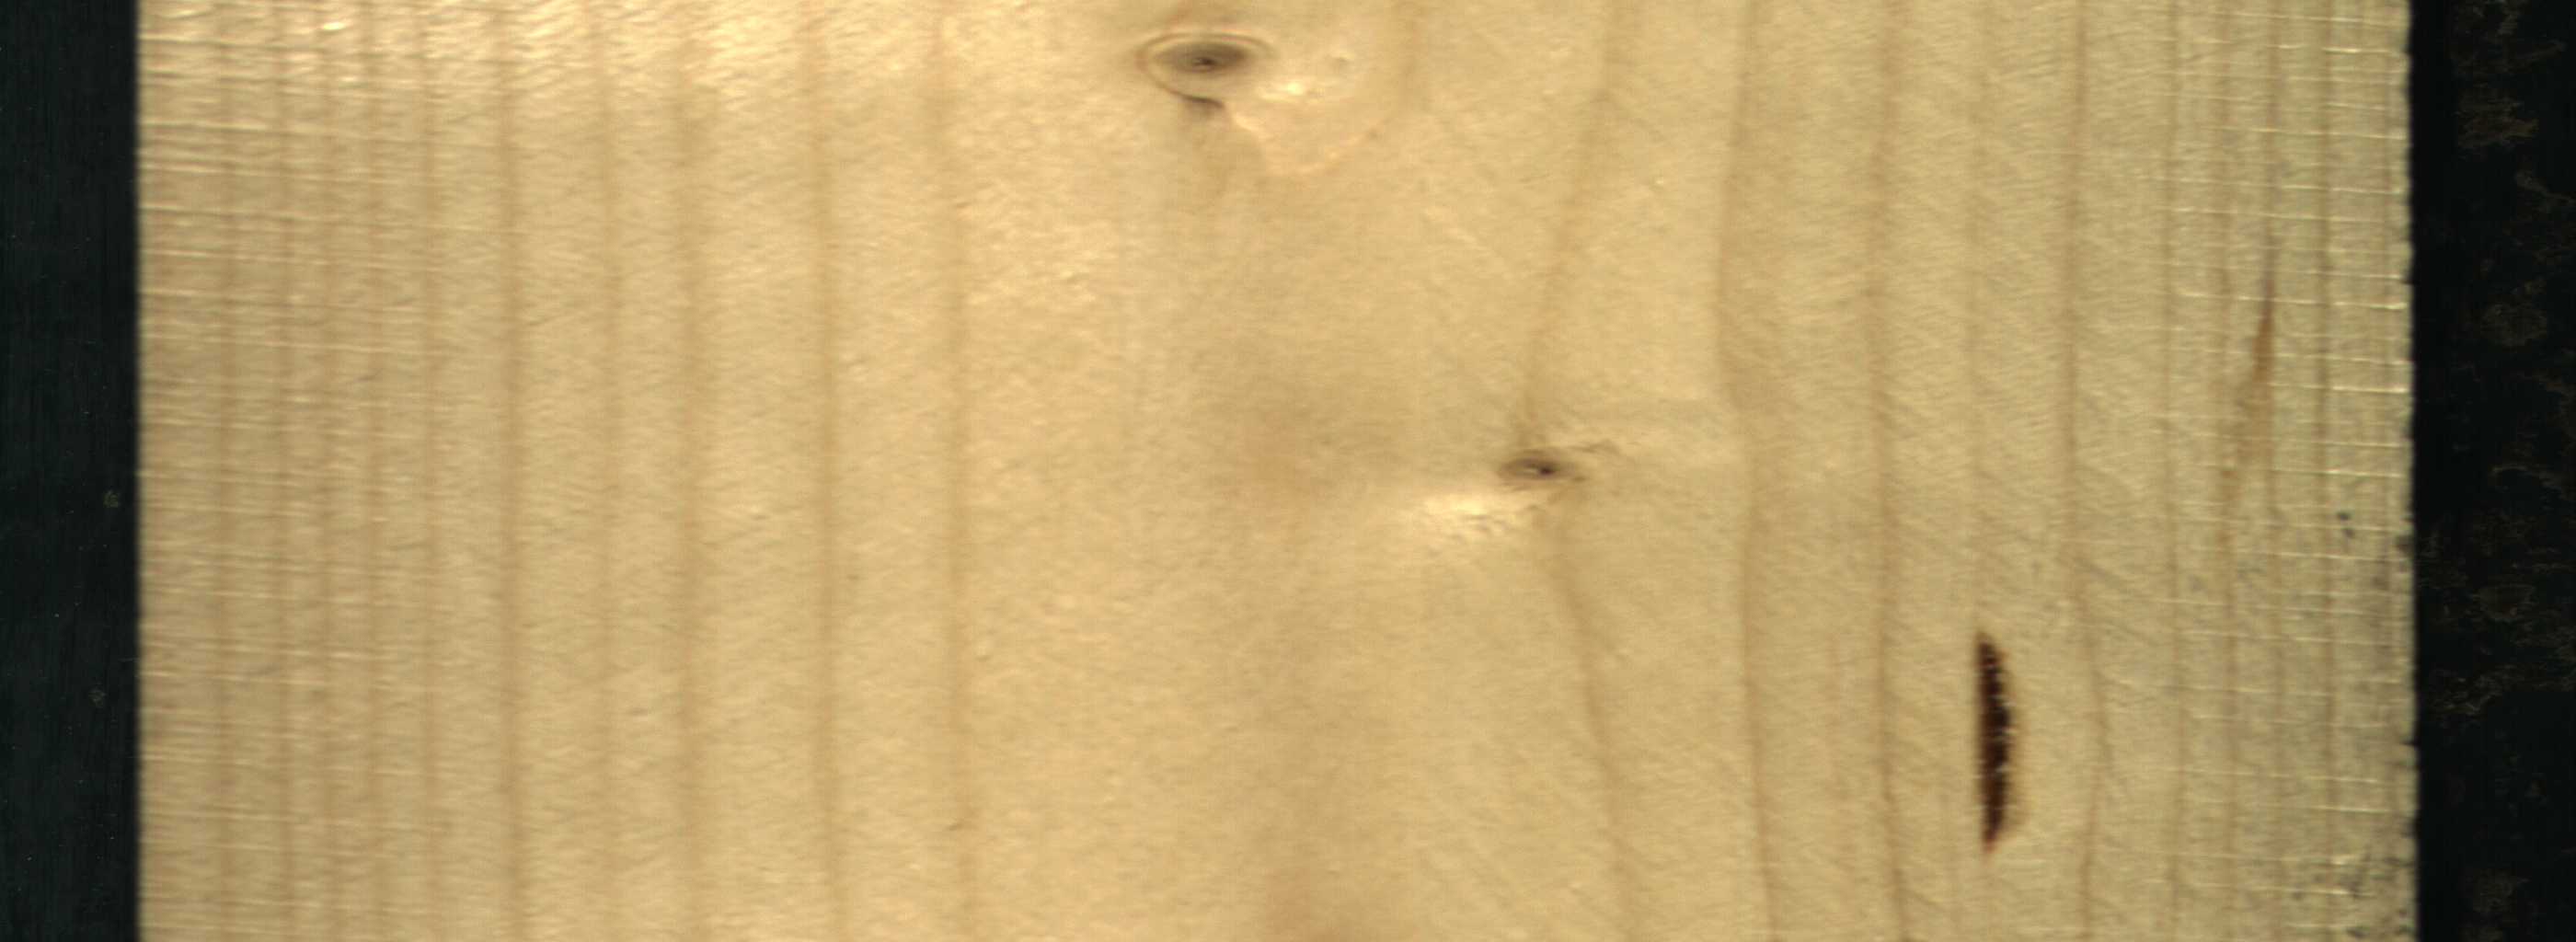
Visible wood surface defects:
resin
Live_Knot
Live_Knot